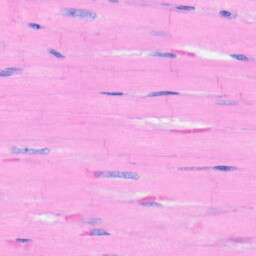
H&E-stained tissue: Heart